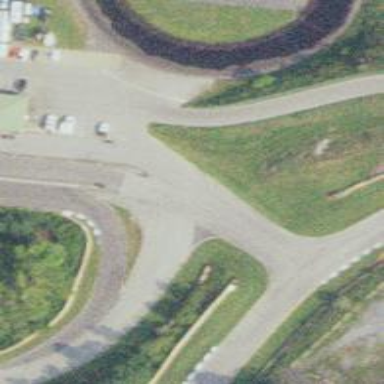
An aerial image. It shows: Raceway for motor sports.